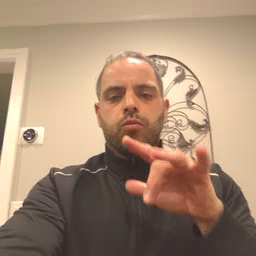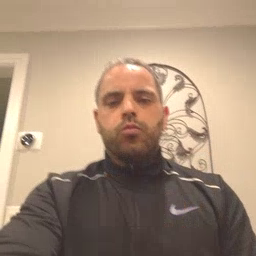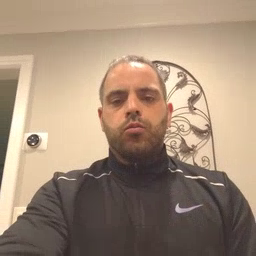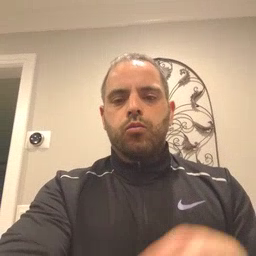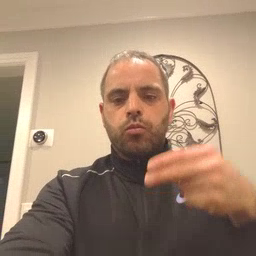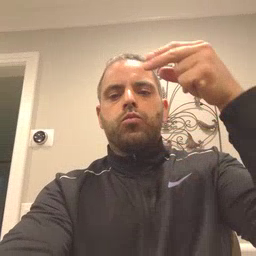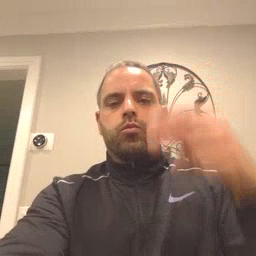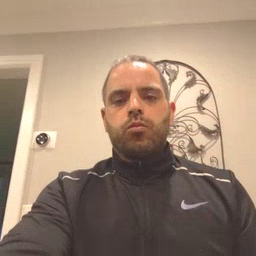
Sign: high